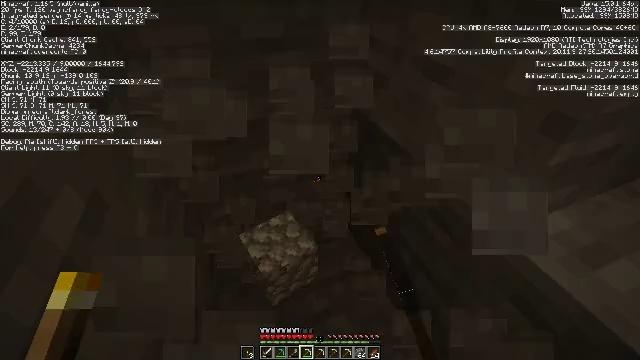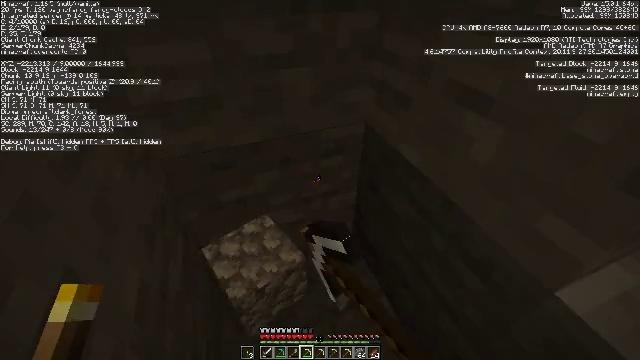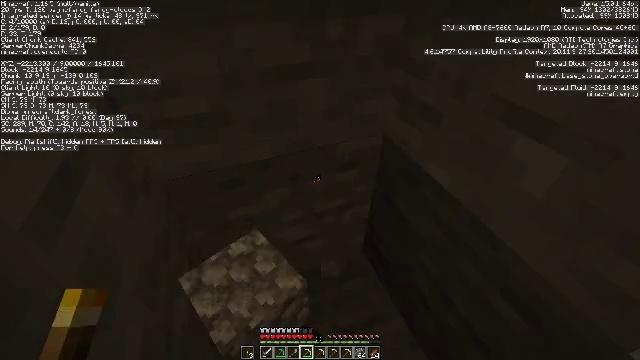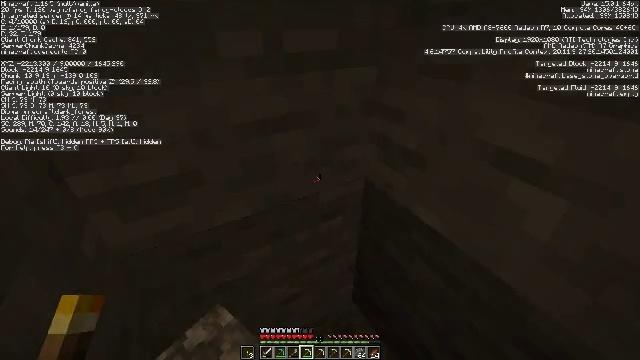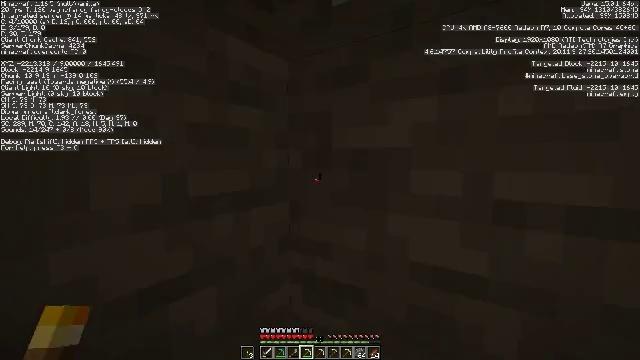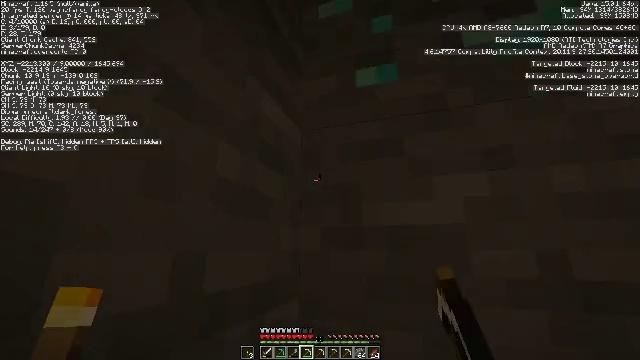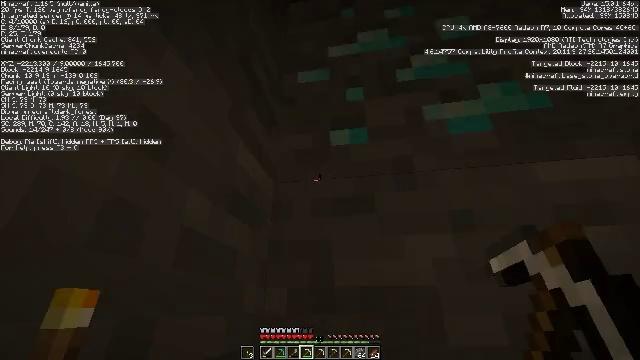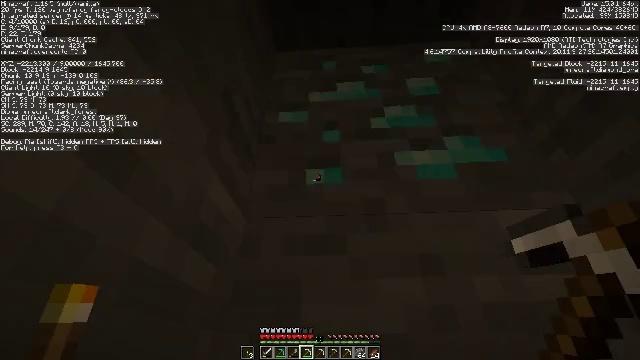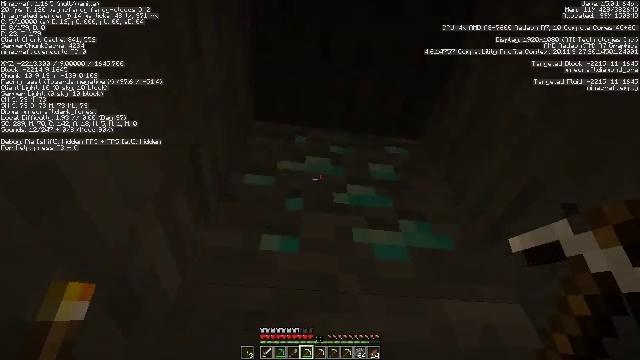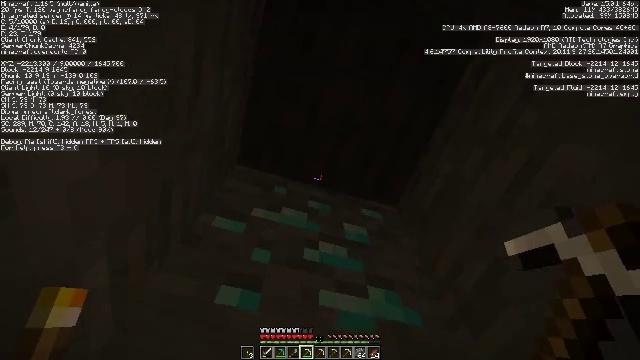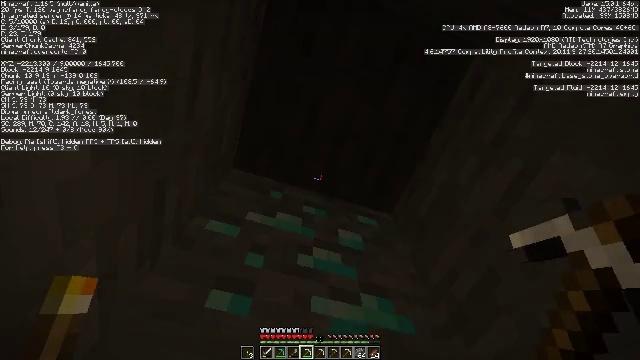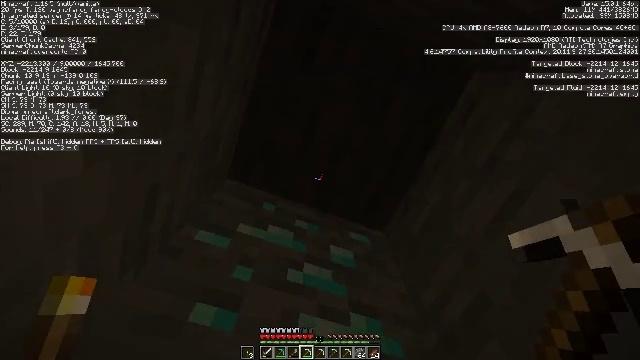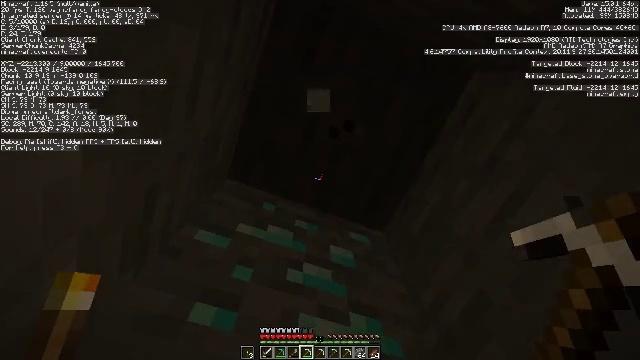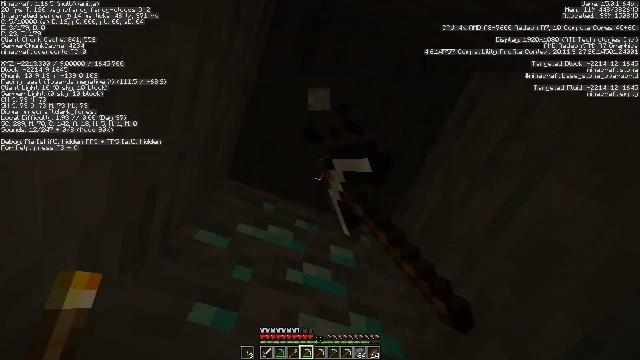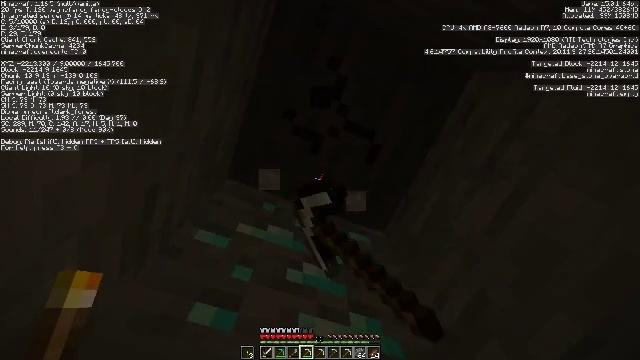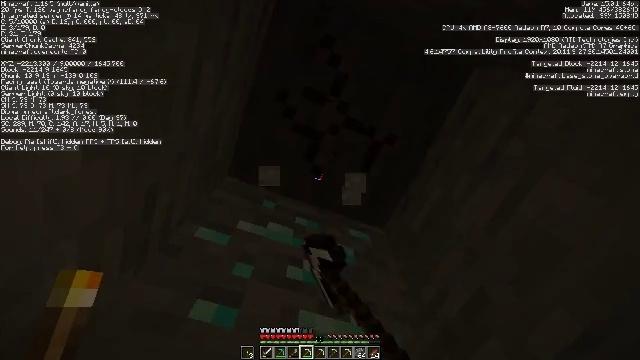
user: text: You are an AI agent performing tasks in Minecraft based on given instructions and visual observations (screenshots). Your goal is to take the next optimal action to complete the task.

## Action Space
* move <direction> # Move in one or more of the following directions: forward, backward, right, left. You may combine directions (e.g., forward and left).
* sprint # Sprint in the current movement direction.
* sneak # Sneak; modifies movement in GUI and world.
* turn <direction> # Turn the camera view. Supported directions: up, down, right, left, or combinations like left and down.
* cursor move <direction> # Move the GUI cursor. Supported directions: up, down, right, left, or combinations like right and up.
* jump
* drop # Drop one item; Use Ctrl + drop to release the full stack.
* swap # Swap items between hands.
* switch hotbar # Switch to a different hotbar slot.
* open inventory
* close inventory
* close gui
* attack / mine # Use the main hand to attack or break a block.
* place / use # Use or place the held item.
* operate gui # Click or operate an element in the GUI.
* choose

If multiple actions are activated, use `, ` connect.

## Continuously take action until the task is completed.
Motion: motion action
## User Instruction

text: Find and mine the diamond ore.
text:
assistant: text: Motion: move forward and move left
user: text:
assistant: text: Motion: move forward and move left
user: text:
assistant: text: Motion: move forward and move left, turn right and up
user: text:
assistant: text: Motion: move forward and move left, turn right and up
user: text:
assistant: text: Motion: move left, turn right and up
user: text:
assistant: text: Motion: turn right and up
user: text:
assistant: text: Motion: turn right and up
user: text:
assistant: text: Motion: turn right and up
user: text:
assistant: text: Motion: turn right and up
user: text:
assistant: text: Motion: turn right and up
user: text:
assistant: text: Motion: turn right and up
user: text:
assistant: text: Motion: attack / mine
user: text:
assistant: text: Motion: attack / mine
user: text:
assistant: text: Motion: attack / mine
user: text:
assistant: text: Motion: attack / mine
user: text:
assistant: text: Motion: turn left and down, attack / mine
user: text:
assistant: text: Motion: turn left and down, attack / mine
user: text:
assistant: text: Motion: turn left and down, attack / mine
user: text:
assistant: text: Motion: attack / mine
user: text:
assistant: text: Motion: turn down, attack / mine
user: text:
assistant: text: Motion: attack / mine
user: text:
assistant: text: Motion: attack / mine
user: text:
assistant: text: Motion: attack / mine
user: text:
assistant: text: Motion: attack / mine
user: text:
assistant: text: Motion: attack / mine
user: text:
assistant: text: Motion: attack / mine
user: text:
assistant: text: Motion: attack / mine
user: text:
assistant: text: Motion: attack / mine
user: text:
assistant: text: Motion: attack / mine
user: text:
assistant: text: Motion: attack / mine